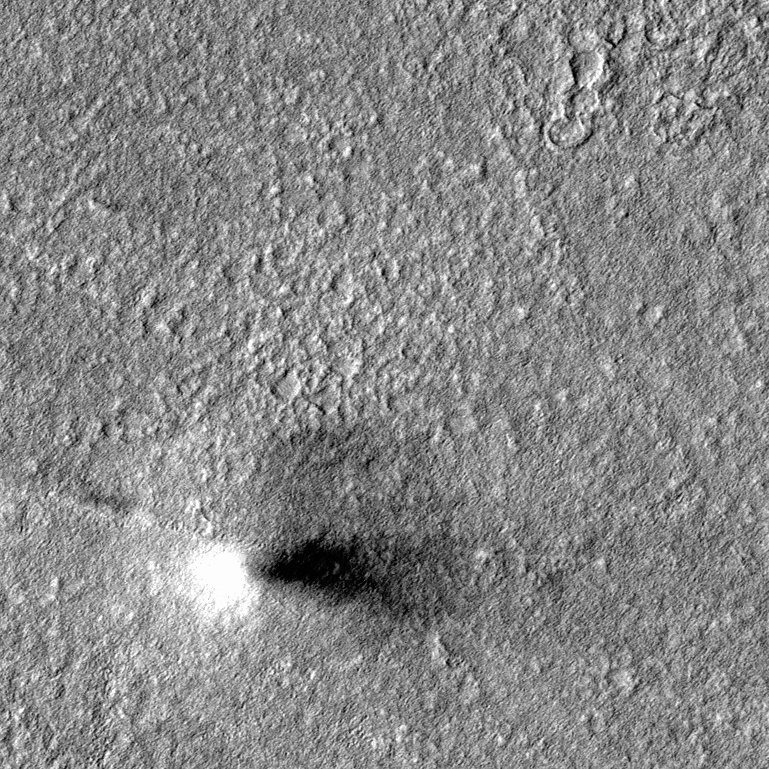
Label: dustdevil